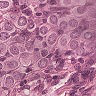
Metastatic tissue present: yes